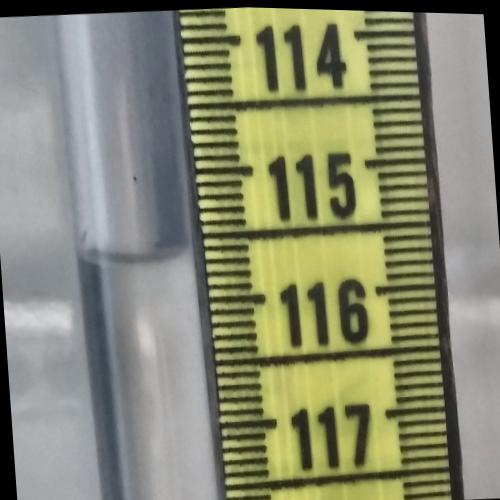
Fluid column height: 115.6 cm